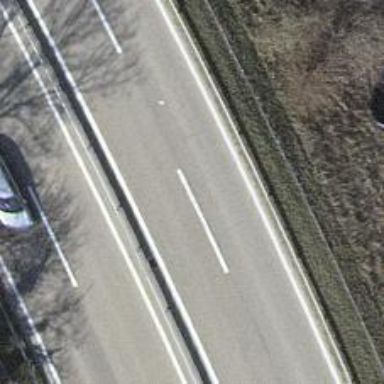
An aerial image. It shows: Motorway.